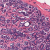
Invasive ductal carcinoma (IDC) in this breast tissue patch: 0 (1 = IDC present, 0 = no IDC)